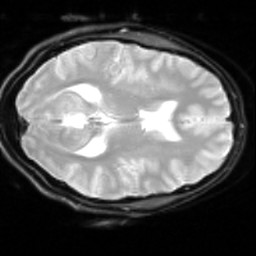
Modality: inplaneT2
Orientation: axial
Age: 25
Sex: female